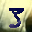
Label: 3